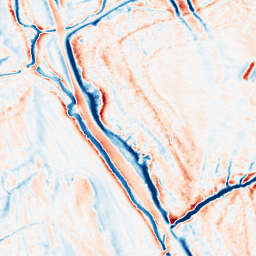
Category: classical
Decomposition family: gaussian_anisotropic
Decomposition parameters: sigma_x: 5
sigma_y: 2
Upsampling method: cubic_mitchell
Upsampling parameters: scale: 2
Upsampling scale: 2